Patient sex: F
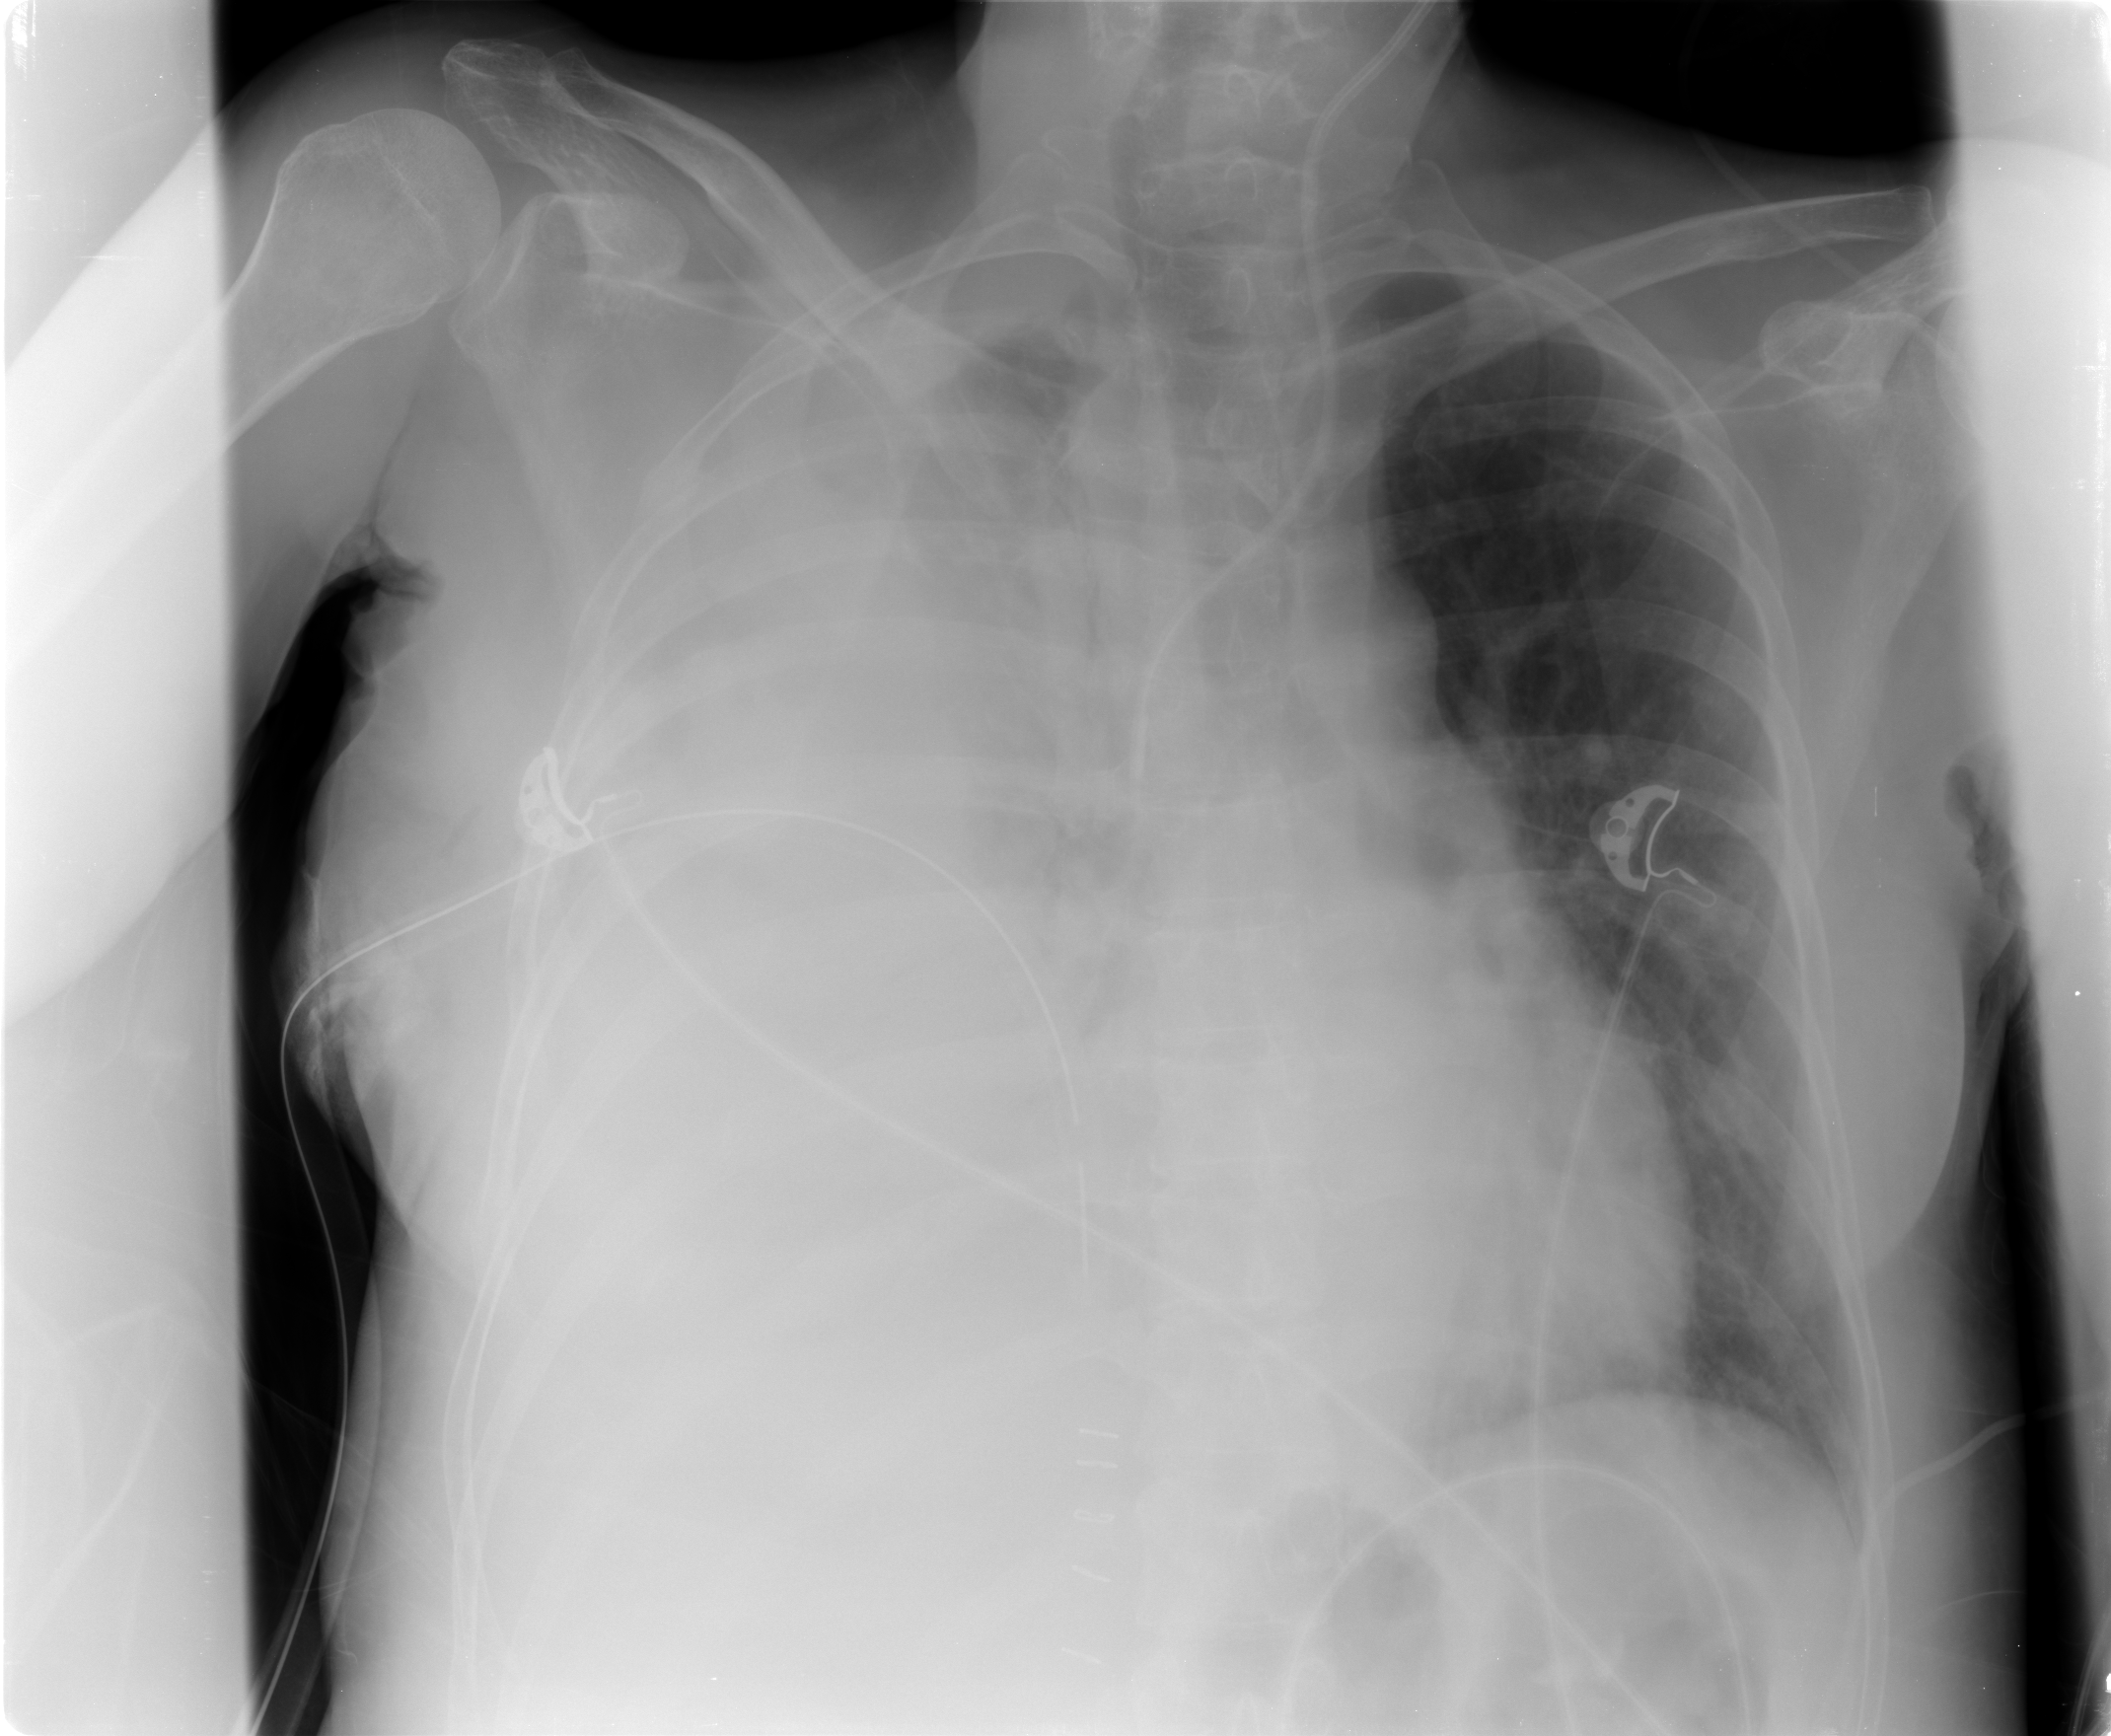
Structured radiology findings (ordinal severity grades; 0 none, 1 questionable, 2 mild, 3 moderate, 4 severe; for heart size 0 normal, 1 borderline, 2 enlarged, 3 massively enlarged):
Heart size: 0
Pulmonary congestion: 2
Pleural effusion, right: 4
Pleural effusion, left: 0
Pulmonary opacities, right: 0
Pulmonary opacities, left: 0
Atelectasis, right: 3
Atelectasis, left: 2